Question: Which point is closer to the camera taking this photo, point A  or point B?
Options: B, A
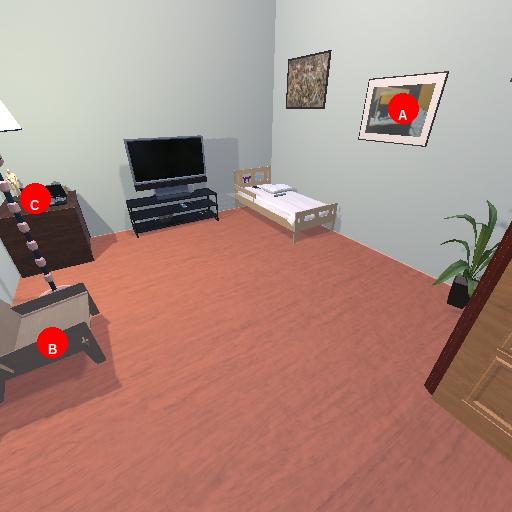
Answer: B